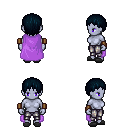
a pixel art fantasy rpg character, female body template, dark elf, purple skin, lavender cape, metal pants, raven plain hairstyle, leather bracers, gray slippers, four views (front, back, left, right), 2x2 character sprite sheet, small pixel art, hard edges, no anti-aliasing